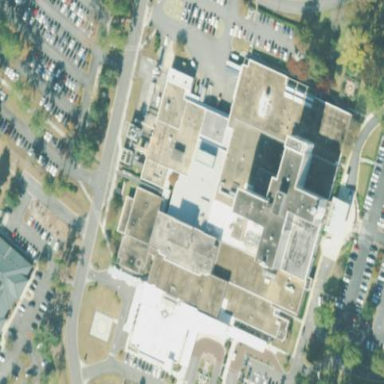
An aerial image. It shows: Hospital providing healthcare services.